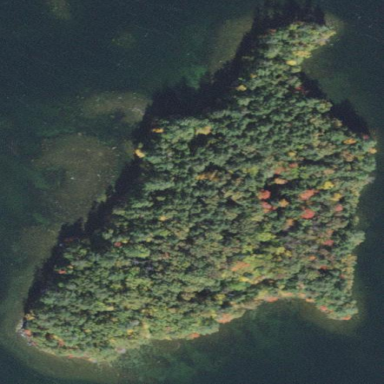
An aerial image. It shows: Islet.